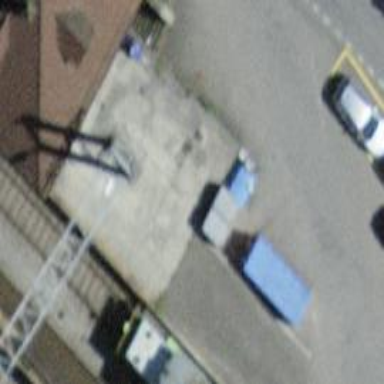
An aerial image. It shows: Recycling container in the area designated for recycling.